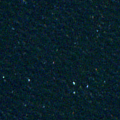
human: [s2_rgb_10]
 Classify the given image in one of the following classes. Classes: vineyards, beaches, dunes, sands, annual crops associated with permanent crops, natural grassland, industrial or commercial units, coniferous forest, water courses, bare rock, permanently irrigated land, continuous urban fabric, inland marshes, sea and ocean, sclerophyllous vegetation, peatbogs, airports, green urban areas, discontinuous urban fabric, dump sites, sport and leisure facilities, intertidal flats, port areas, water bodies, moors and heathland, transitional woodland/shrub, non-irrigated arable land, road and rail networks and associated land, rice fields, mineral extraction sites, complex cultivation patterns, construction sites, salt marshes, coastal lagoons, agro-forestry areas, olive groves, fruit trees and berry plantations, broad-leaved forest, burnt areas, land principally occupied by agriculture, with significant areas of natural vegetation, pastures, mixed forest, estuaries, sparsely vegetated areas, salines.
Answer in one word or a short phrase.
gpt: sea and ocean